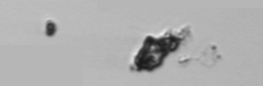
Label: detritus